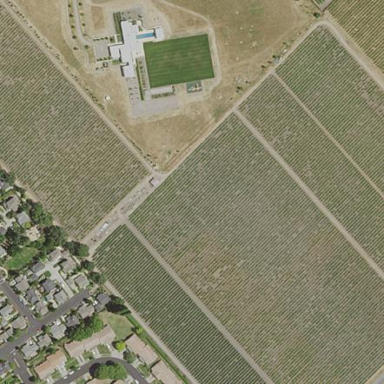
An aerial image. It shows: Vineyard with grape crops.